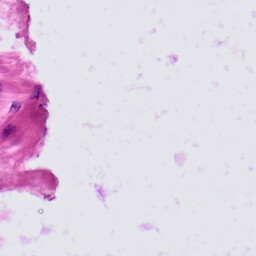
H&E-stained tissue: Prostate